Question:
When the button is pressed it works. After clicking this function shows another view
'''
@IBAction func charSetPressed(_ button: UIButton) {
if button.titleLabel!.text == "1/2" {
charSet1.isHidden = true
charSet2.isHidden = false
button.setTitle("2/2", for: .normal)
} else if button.titleLabel!.text == "2/2" {
charSet1.isHidden = false
charSet2.isHidden = true
button.setTitle("1/2", for: .normal)
}
UIView.animateWithDuration(0.2, animations: {
button.transform = CGAffineTransformScale(CGAffineTransformIdentity, 2.0, 2.0)
}, completion: {(_) -> Void in(here the error happend)
button.transform =
CGAffineTransformScale(CGAffineTransformIdentity, 1, 1)
})
}
'''
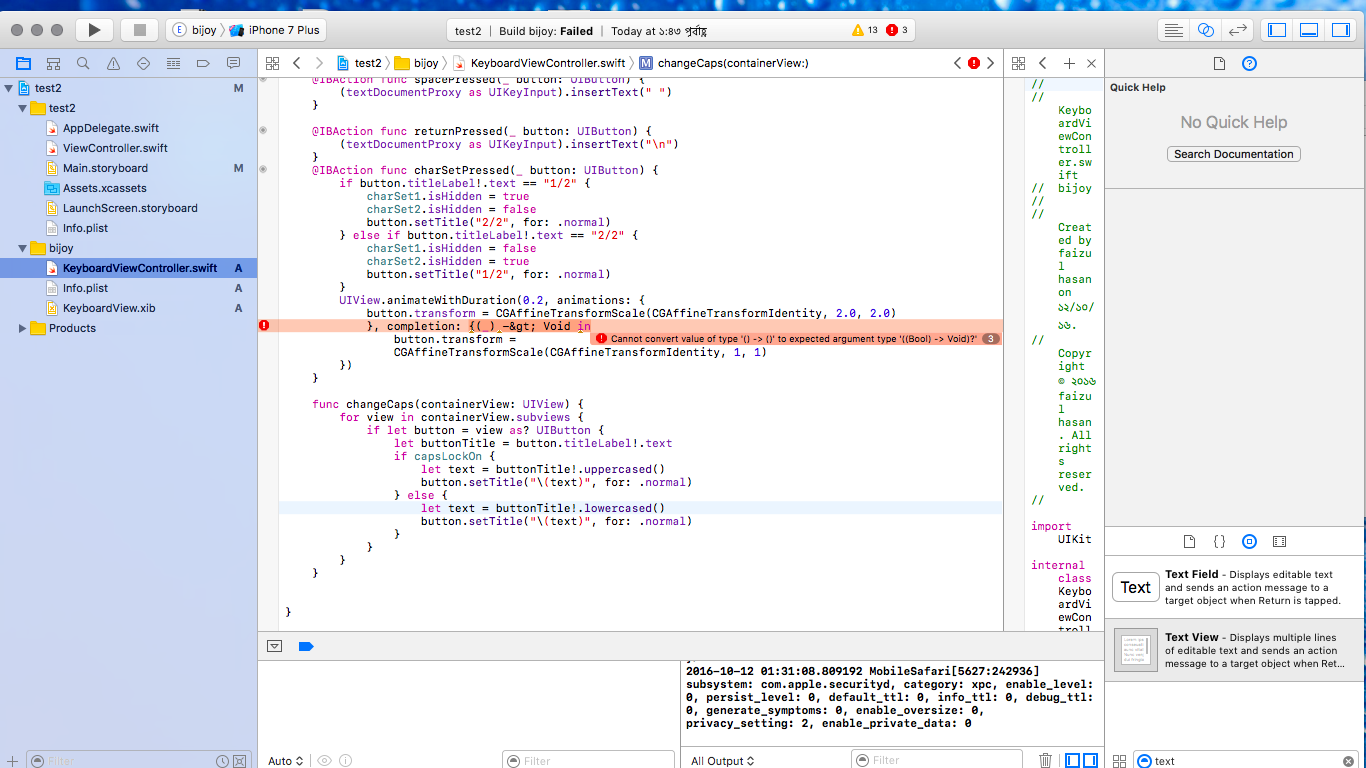
Answer: //Animate on key press... (For Swift 3.0)
'''
UIView.animate(withDuration: 0.2, animations: {
button.transform = CGAffineTransform(scaleX: 2.0, y: 2.0)
}, completion:{ _ in
button.transform = CGAffineTransform(scaleX: 1.0, y: 1.0)
})
'''